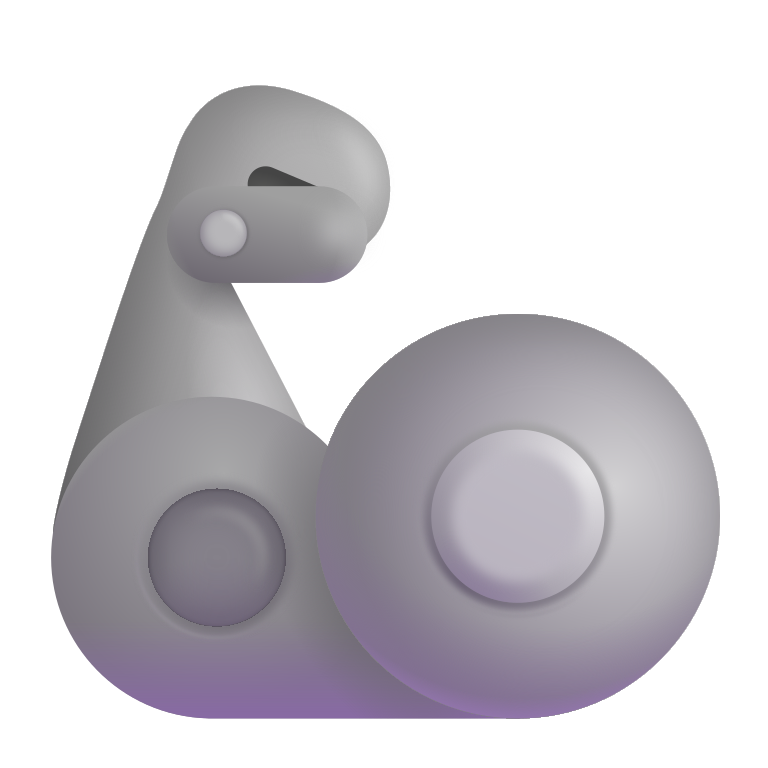
mechanical arm color